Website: lowes
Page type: customer-info-address
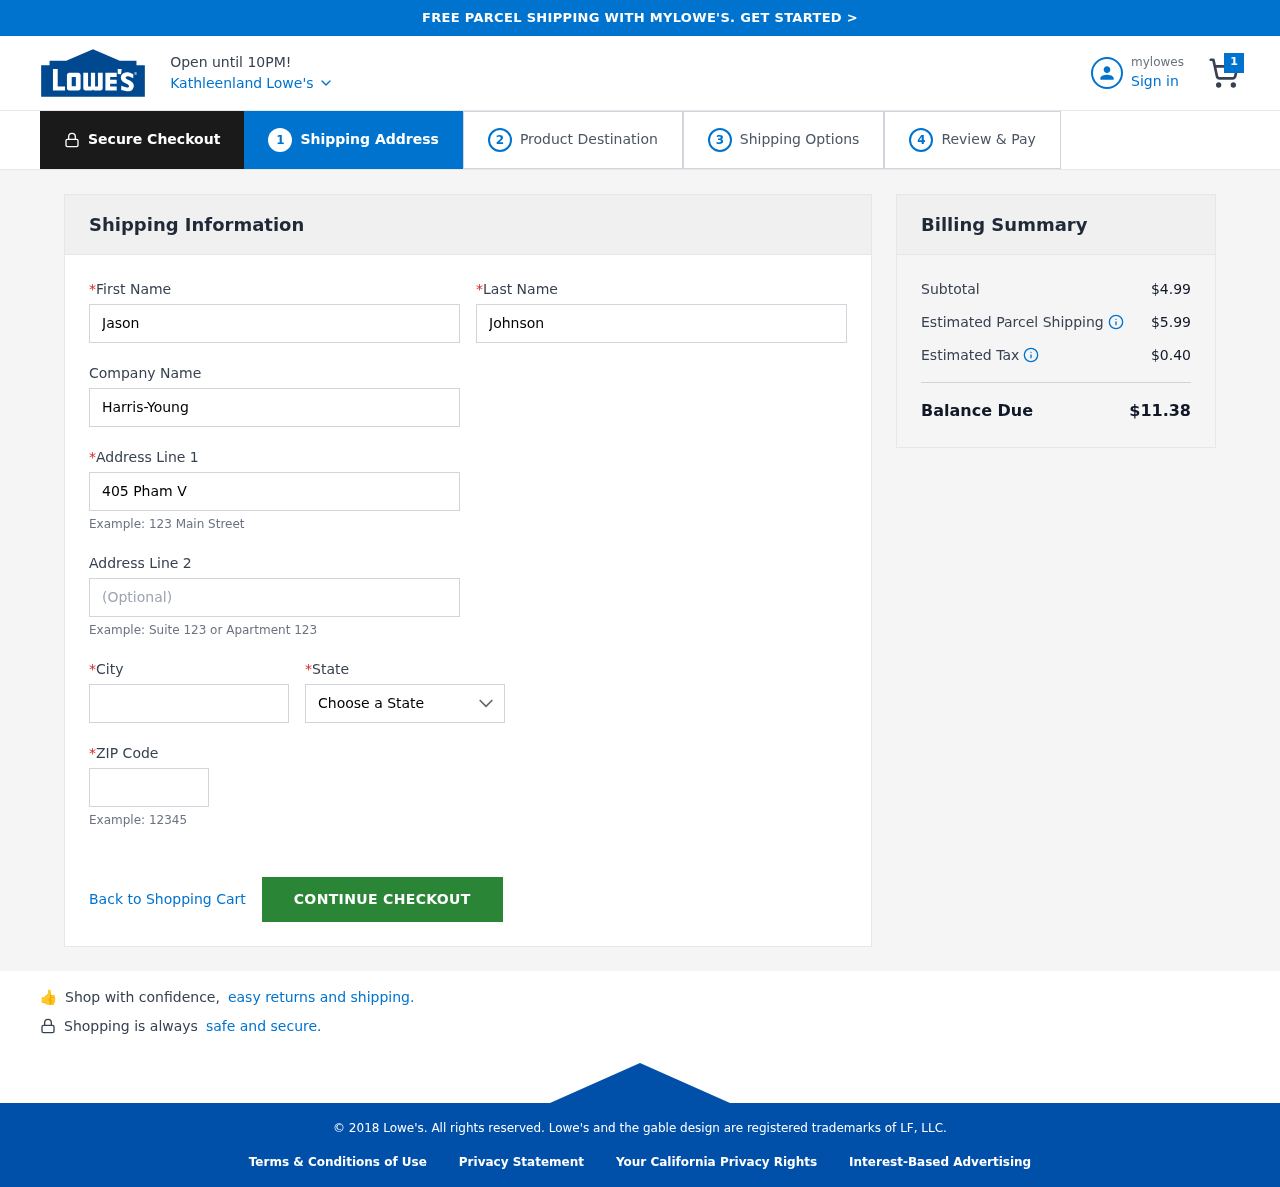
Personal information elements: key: PII_CITY
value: Kathleenland
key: PII_COMPANY
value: Harris-Young
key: PII_FIRSTNAME
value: Jason
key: PII_LASTNAME
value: Johnson
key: PII_POSTCODE
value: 06169
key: PII_STATE
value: Arkansas
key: PII_STREET
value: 405 Pham Vista Apt. 969
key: PII_STREET2
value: Suite 966
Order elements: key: ORDER_NUM_ITEMS
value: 1
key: ORDER_SUBTOTAL
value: $4.99
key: ORDER_SHIPPING_COST
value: $5.99
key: ORDER_TAX
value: $0.40
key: ORDER_TOTAL
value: $11.38